Question: I have this function :
'function fff(){}'
Which is a 'function' which is an instance of 'Function constructor'
so 'fff.__proto__' should show me : 'function Function() { [native code] }'
But it doesn't.
It shows : 'function Empty() {}'

It is only at the 'constructor' property of '__proto__' that I see 'function Function() { [native code] }'
What is this 'function Empty() {}' function
and why 'fff.__proto__' won't show me : 'function Function() { [native code] }' ?
nb
I know that '__proto__' is the actual object that is used in the lookup chain to resolve methods, etc. 'prototype' is the object that is used to '__proto__' when you create an object with 'new'.
But again : function 'fff' is a function which is instantiated behind the scenes by newing 'Function constructor.'...so ?
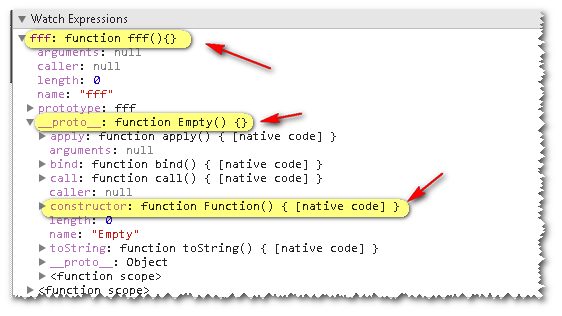
Answer: You're misunderstanding '__proto__'.
'__proto__' returns the prototype value that the object inherits; not its constructor.
All functions (including 'Function' itself) inherit 'Function.prototype'.
Thus, 'Function.__proto__ === Function.prototype' is true.
This object is specified in section <URL> of the spec:
> The Function prototype object is itself a Function object (its '[[Class]]' is '"Function"') that, when invoked, accepts any arguments and returns undefined.
See also
>
## 15.3.4.2 Function.prototype.toString ( )
An implementation-dependent representation of the function is returned. This representation has the syntax of a . Note in particular that the use and placement of white space, line terminators, and semicolons within the representation String is implementation-dependent.The 'toString' function is not generic; it throws a TypeError exception if its this value is not a Function object. Therefore, it cannot be transferred to other kinds of objects for use as a method.